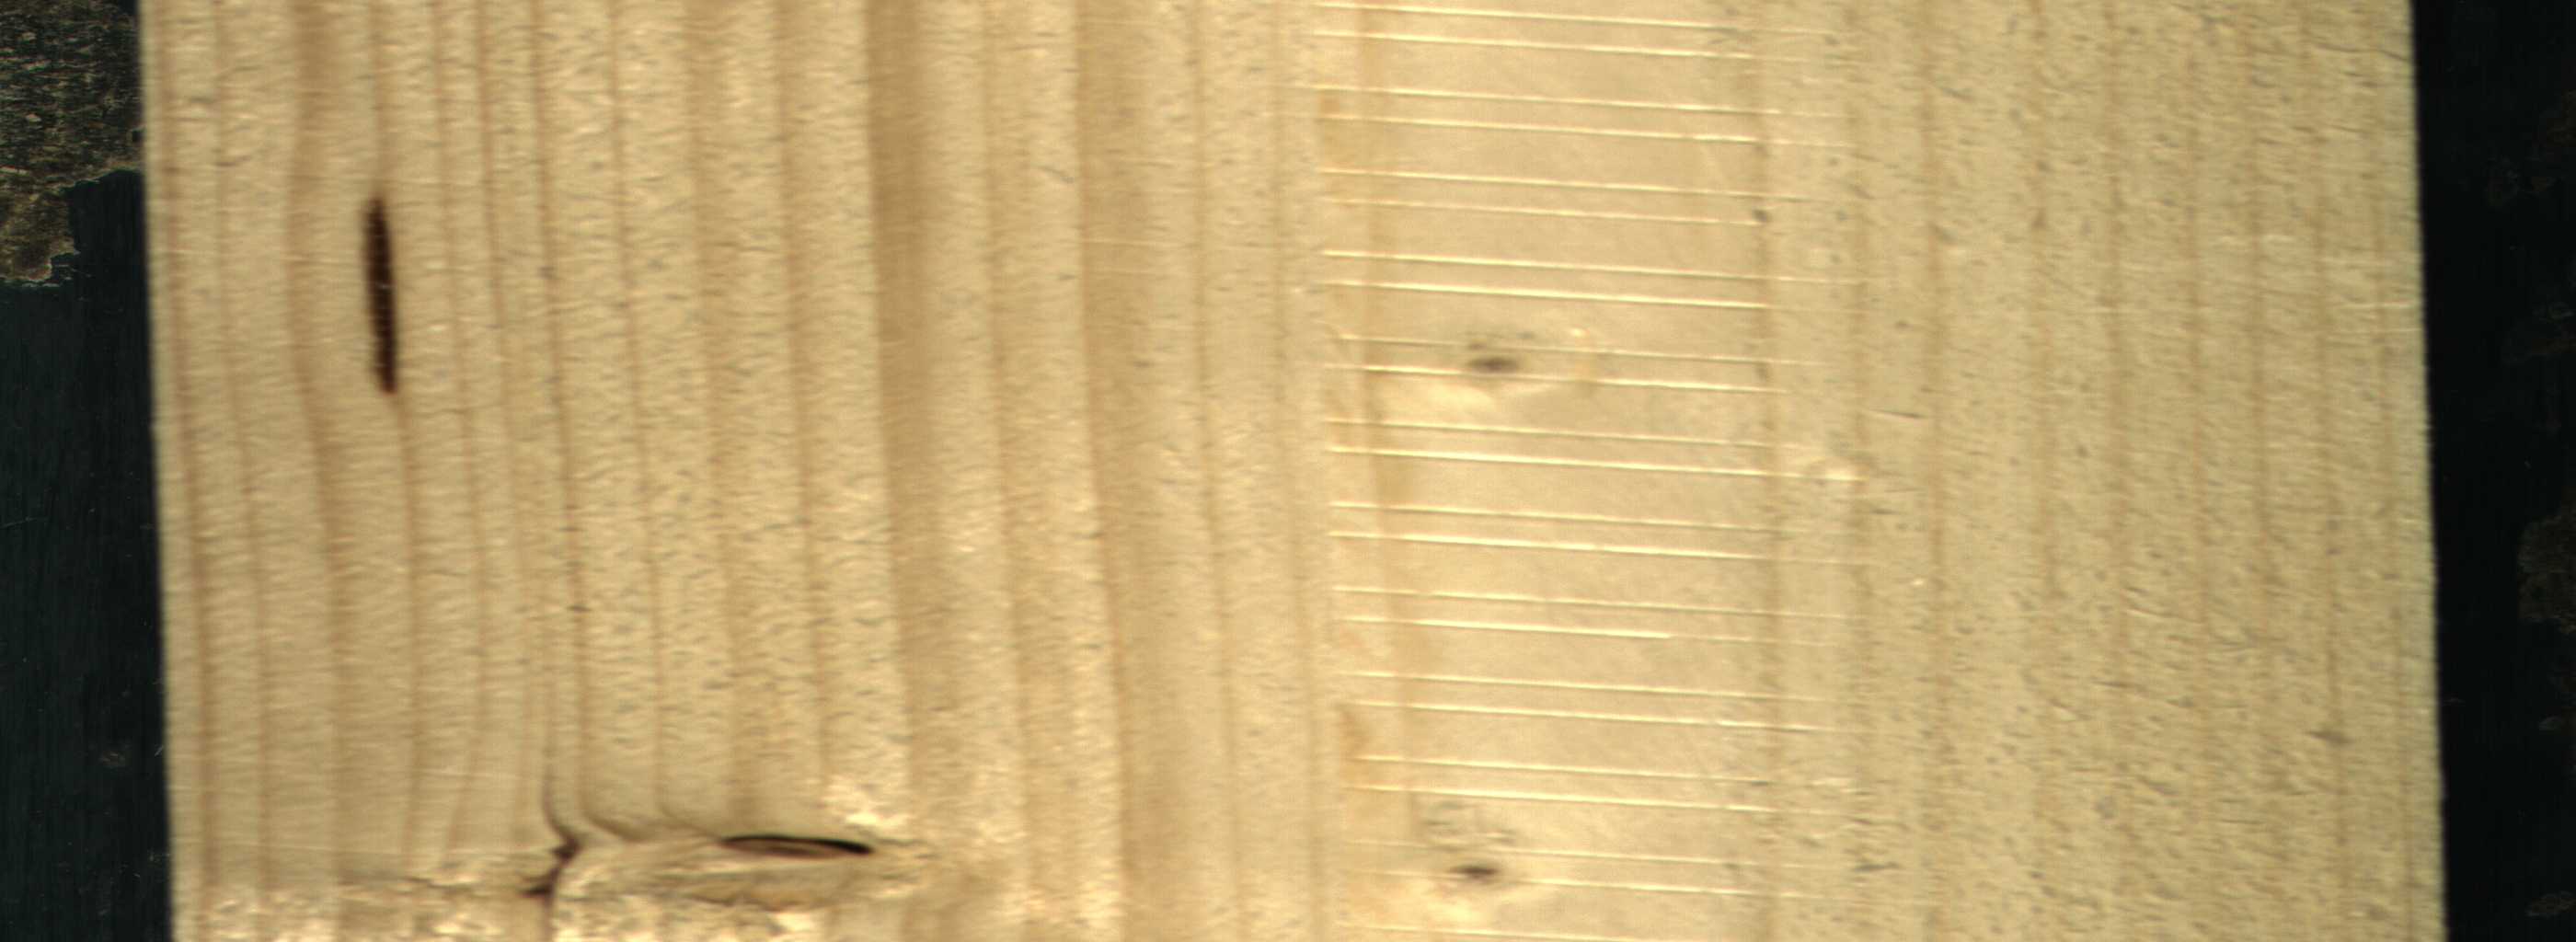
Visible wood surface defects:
resin
Dead_Knot